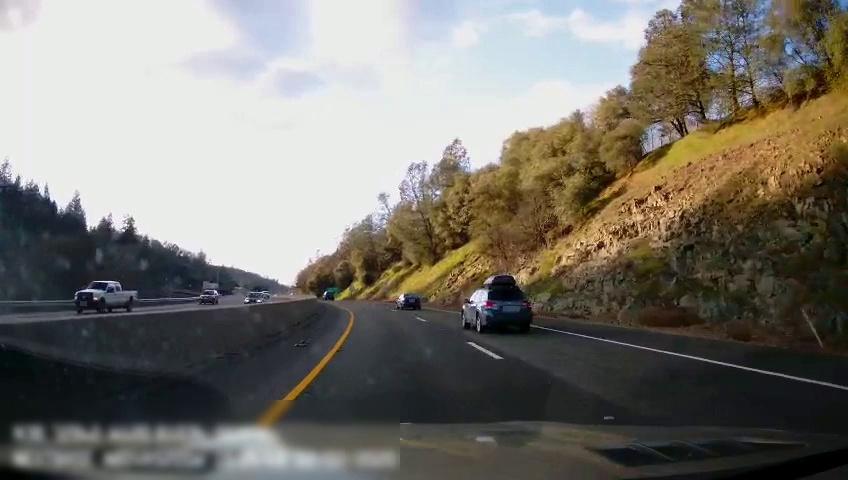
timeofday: Day
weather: Sunny
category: Drivable Space
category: Drivable Space
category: Vehicles | SUV
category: Vehicles | Car
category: Vehicles | SUV
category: Vehicles | Truck
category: Vehicles | Car
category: Vehicles | SUV
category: Lanes | Current Lane
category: Lanes | Alternate Lane
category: Lanes | Current Lane
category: Traffic | Signs